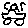
Label: car